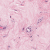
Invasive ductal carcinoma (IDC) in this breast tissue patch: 0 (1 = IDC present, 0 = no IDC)